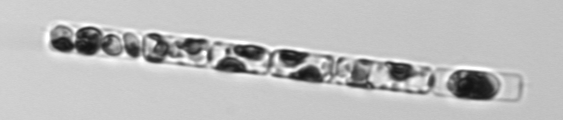
Label: Guinardia_delicatula_TAG_internal_parasite